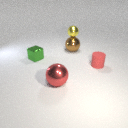
large brown metal sphere behind small green metal cube